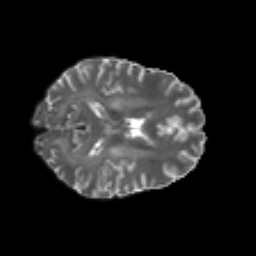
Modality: T2w
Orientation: axial
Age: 44
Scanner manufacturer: philips
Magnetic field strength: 3 T
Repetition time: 8.592 s
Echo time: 0.1268 s